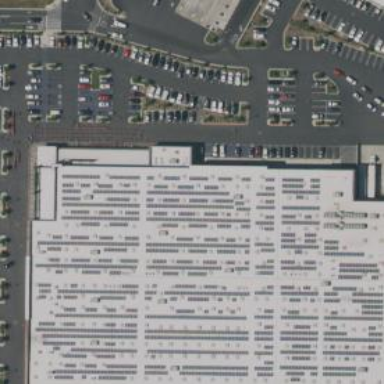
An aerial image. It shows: Commercial building with flat silver roof. It houses wholesale shop.